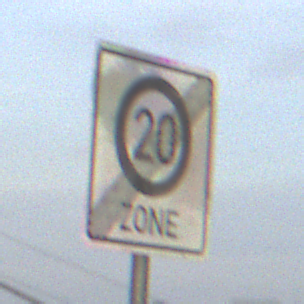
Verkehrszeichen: EndeZone20
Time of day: SunriseSunset
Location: Outdoor (Urban)
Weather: PartlyCloudy
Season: NotSpecified
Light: Natural